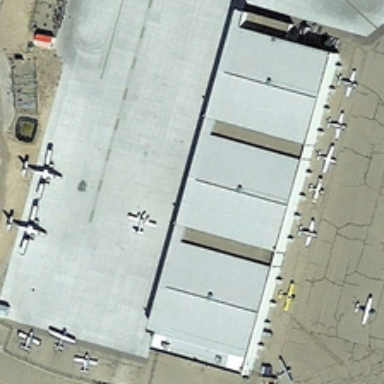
There are many planes in the airport .